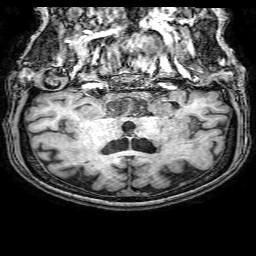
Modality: T1w
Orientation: sagittal
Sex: female
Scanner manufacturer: philips
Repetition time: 0.008176 s
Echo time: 0.00374 s